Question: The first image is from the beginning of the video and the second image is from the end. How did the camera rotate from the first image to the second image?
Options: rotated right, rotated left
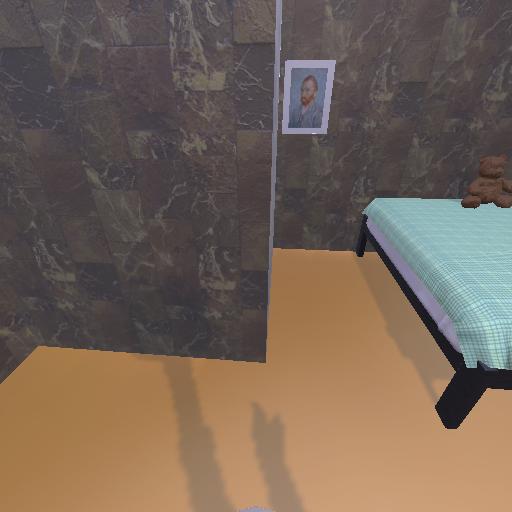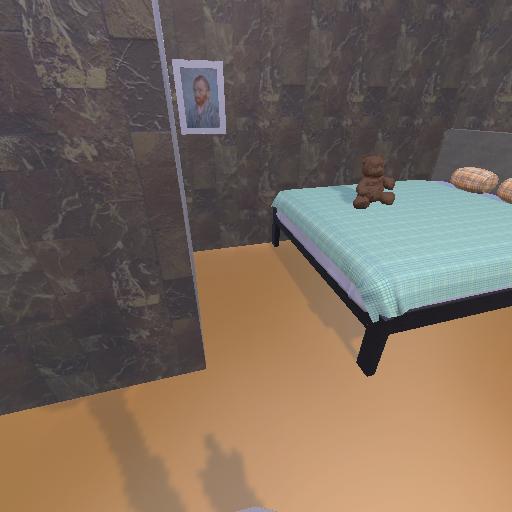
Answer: rotated right